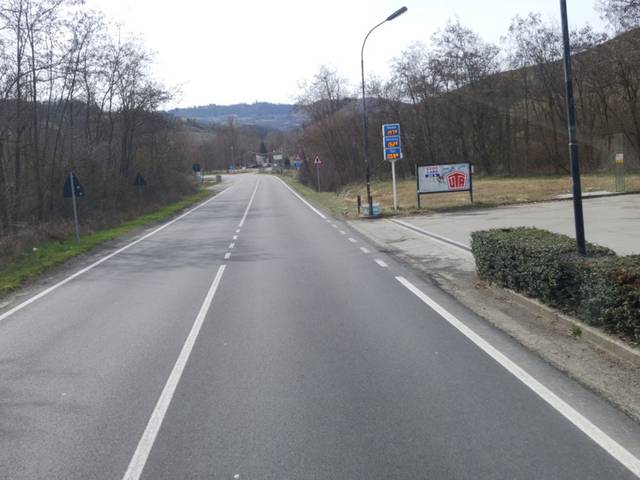
Region: Italy
Coordinates: 44.462, 10.834